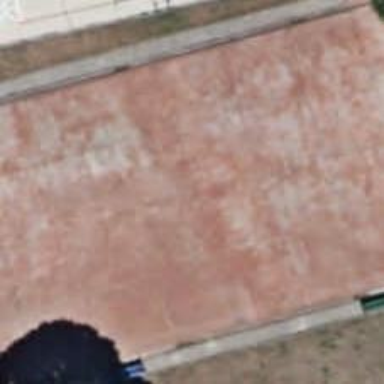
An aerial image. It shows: Basketball court on pitch.